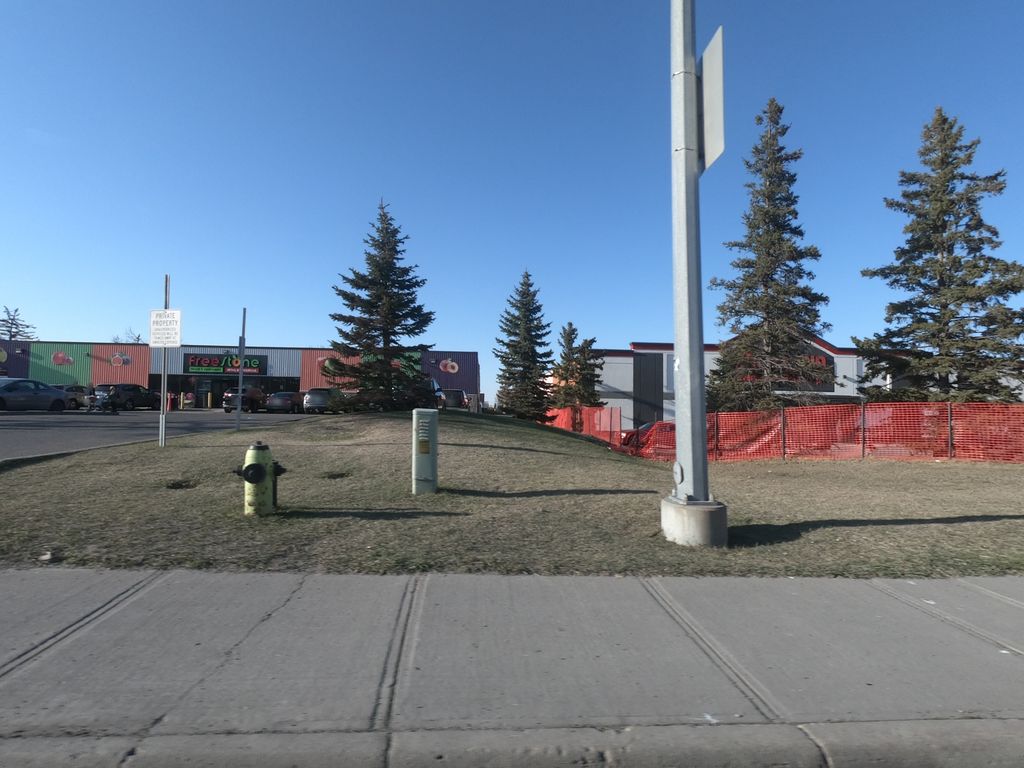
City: calgary